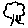
Label: tree